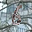
Label: 6